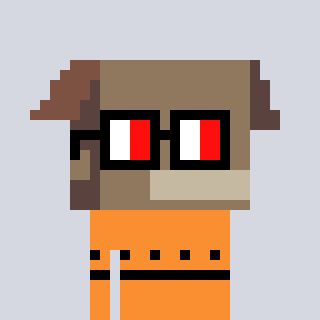
a pixel art character with square glasses with black frames and red eyes, a box-shaped head and a orange-colored body on a cool background